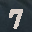
Label: 7